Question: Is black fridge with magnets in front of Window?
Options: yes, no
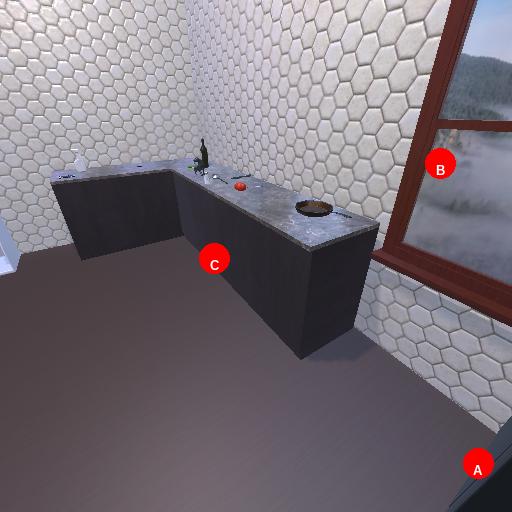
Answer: yes